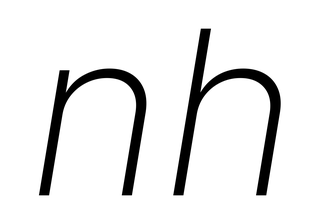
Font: Inter-Italic_ExtraLight_Italic